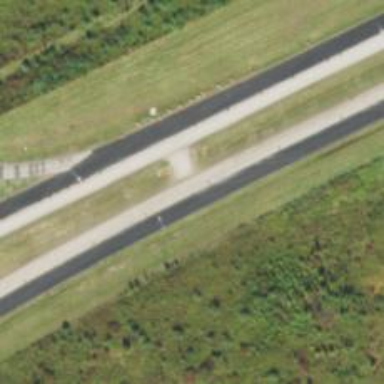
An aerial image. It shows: Expressway with asphalt surface and classified as primary highway.